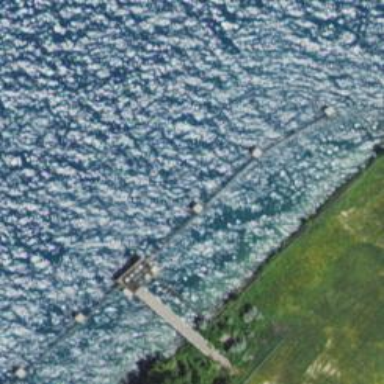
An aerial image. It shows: Pier with mooring facilities.